Question: I want to filter some data according to last name aur most used word in the Names on the basis of ID number. And want this outcome by only formulas. please suggest only formulas. below is the data and required result for your reference.

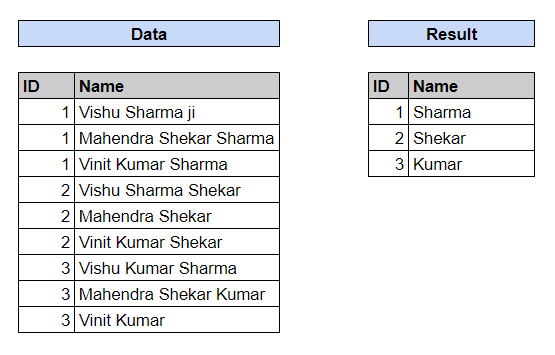
Answer: use:
'''
=INDEX(ARRAY_CONSTRAIN(SORTN(QUERY(SPLIT(FLATTEN(A2:A&"x"&SPLIT(B2:B; " ")); "x");
"select Col1,Col2,count(Col2)
where Col2 is not null
group by Col1,Col2
order by count(Col2) desc
label count(Col2)''"); 9^9; 2; 1; 1); 9^9; 2))
'''
<URL>